Interaction volume radius: 5 \u00c5
Interaction volume height: 30 \u00c5
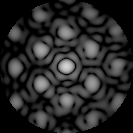
Disorder parameter: 0.3054